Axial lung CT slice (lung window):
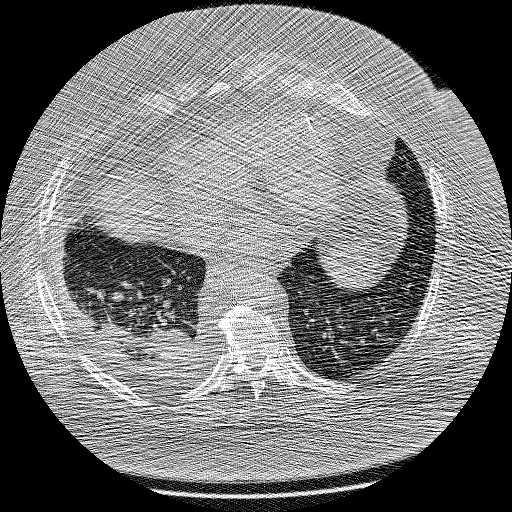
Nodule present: no